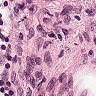
Metastatic tissue present: no